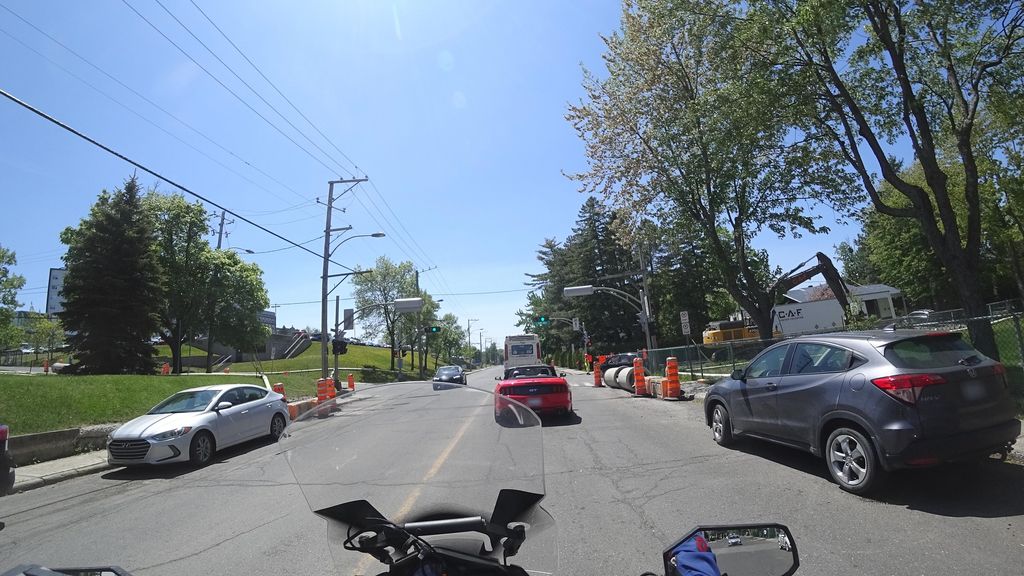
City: quebec_city